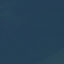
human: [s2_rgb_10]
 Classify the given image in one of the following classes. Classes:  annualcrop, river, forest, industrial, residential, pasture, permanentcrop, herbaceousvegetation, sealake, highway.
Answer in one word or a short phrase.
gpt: SeaLake